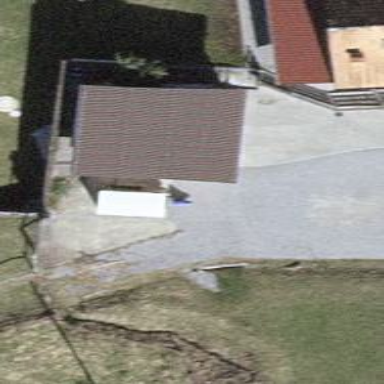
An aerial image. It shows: Garage.